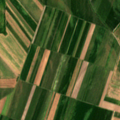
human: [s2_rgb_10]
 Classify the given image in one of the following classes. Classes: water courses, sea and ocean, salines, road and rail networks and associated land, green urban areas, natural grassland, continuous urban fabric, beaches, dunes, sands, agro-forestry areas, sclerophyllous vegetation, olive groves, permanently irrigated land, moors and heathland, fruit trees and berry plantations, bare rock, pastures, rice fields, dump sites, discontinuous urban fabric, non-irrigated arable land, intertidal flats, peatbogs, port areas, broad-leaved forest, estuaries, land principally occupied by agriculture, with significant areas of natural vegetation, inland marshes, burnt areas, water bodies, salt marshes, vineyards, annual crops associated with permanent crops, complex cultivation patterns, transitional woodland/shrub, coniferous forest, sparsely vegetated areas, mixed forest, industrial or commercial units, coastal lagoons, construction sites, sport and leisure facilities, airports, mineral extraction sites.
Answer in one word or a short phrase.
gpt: non-irrigated arable land